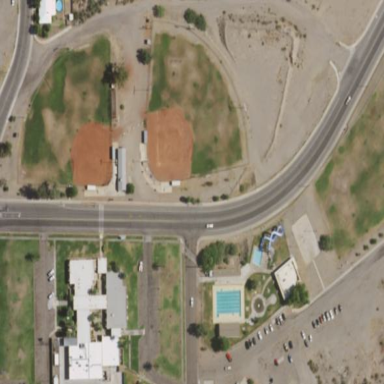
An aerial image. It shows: Grassy baseball pitch for leisure sports.